Interaction volume radius: 10 \u00c5
Interaction volume height: 20 \u00c5
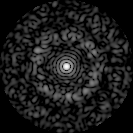
Disorder parameter: 0.8433